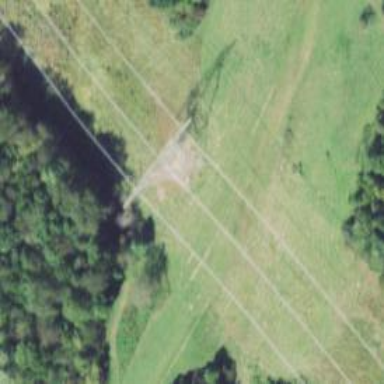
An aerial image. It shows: Lattice structure tower used for power distribution.